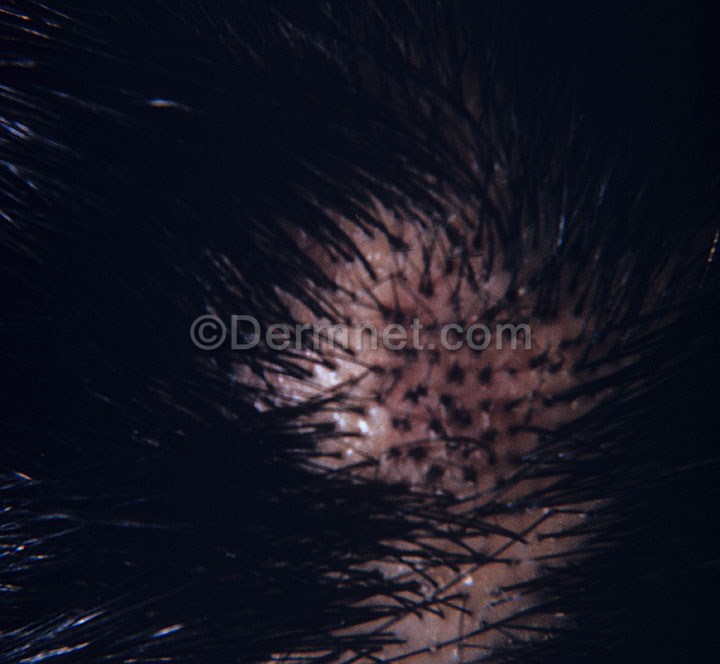
Disease: Hair Loss Photos Alopecia and other Hair Diseases